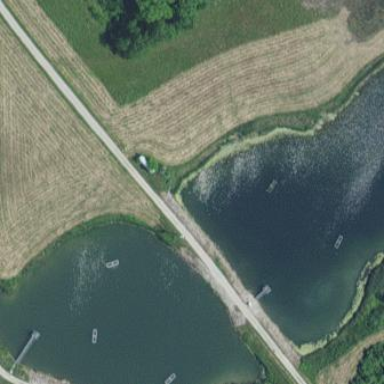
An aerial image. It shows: Pond with natural water.